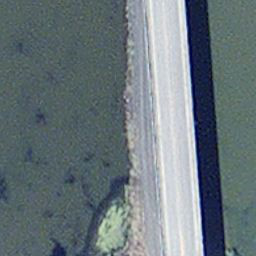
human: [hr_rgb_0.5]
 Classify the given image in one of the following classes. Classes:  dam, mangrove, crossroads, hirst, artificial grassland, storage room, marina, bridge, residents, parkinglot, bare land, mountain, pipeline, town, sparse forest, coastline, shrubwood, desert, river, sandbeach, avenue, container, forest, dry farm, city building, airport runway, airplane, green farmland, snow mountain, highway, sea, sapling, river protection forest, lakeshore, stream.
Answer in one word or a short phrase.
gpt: bridge